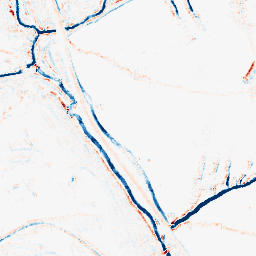
Category: morphological
Decomposition family: morphological_ellipse
Decomposition parameters: operation: average
width: 5
height: 5
Upsampling method: lanczos
Upsampling parameters: scale: 4
Upsampling scale: 4